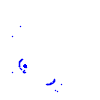
Particle: proton